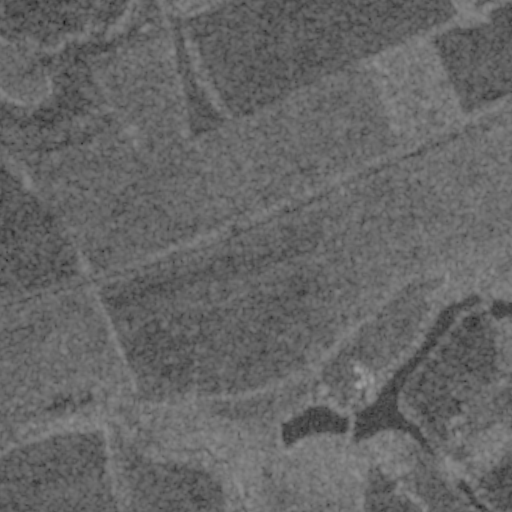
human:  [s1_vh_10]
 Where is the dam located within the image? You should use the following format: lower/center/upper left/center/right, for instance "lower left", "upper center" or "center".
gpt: The dam is located in the lower right of the image.
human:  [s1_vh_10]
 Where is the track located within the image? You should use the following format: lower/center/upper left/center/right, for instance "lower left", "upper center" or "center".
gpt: There is no track in the image.

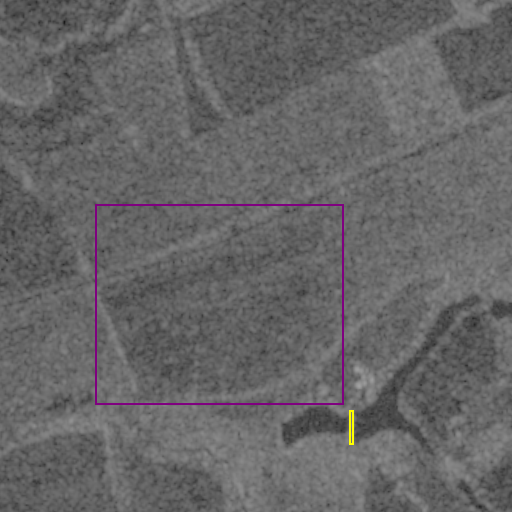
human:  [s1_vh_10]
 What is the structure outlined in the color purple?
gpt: The structure outlined in purple is a crop field.
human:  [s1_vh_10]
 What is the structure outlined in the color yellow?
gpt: The structure outlined in yellow is a dam.
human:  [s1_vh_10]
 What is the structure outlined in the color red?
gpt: There is no red outline.